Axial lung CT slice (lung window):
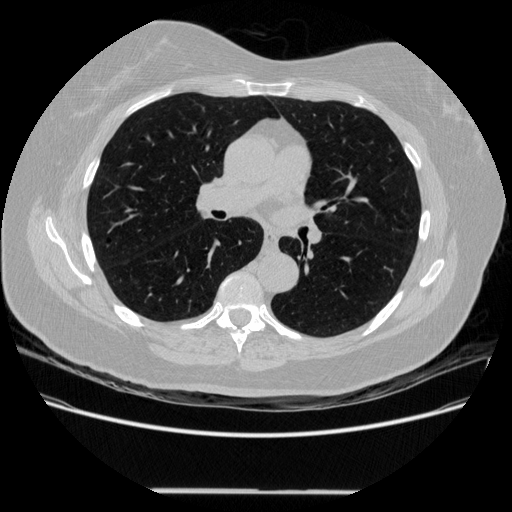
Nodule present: no